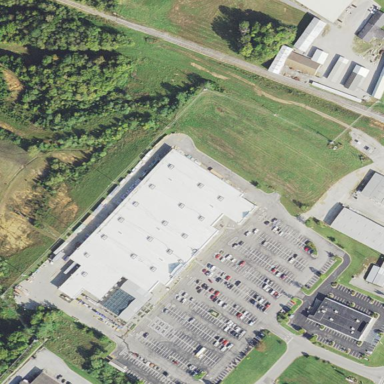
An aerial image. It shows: Retail building.